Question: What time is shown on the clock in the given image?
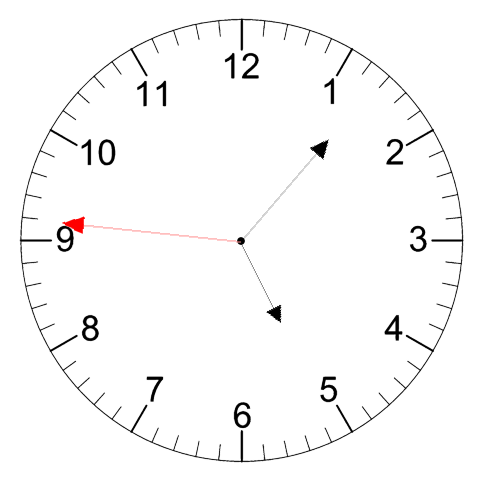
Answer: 05:06:46